Current action and preconditions to check: path_clear

Your task: For each precondition in the list above, predict whether it will hold at this action.

Consider the current scene as observed from the mobile robot's camera, and analyze the predicted future states of all dynamic agents (e.g., people, animals, vehicles, or any moving entities) within the NEXT SECOND.

IMPORTANT: Only answer "very likely" if you are absolutely certain—based on strong, clear evidence—that a dynamic agent will violate the precondition in the predicted future state. Do NOT answer "very likely" for unlikely, ambiguous, or low-probability risks.

Ask yourself for each precondition: Is there a high probability, with clear and convincing evidence, that the predicted future states of any dynamic agent will interfere with the predicted future state of the currently executing action within the NEXT SECOND, causing that precondition to fail?

Assess the risk level based on these predictions. Use "likely" or "very likely" if motions create a clear risk of interference.

Use "neutral" or "improbable" if agents are nearby but their predicted paths are clearly diverging or non-conflicting.

Failure Risk Categories: "very improbable", "improbable", "neutral", "likely", "very likely"

Answer Format: Output ONLY the probability_of_failure value from these categories: "very improbable", "improbable", "neutral", "likely", "very likely"

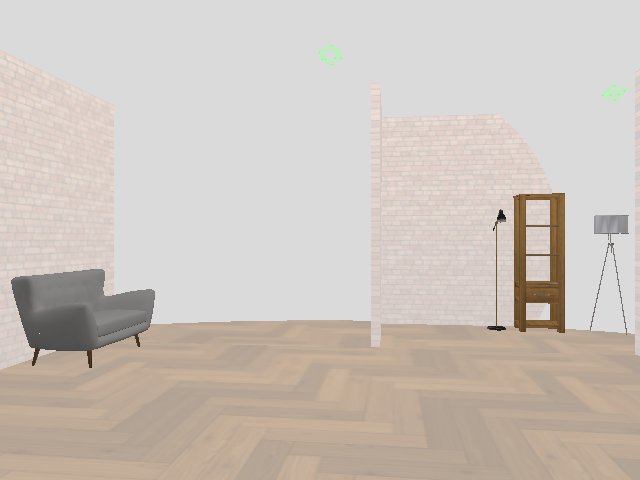

Answer: very improbable